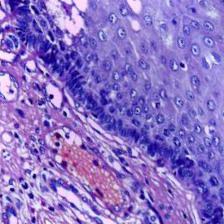
Diagnosis: Normal